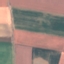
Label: AnnualCrop